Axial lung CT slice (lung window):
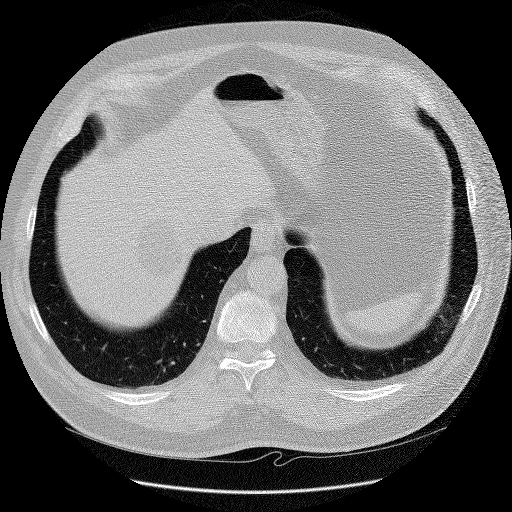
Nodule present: no